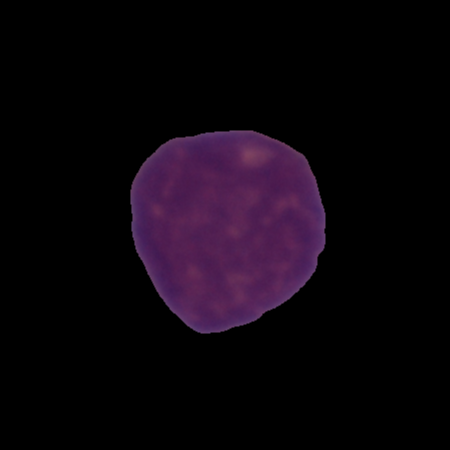
Label: healthy